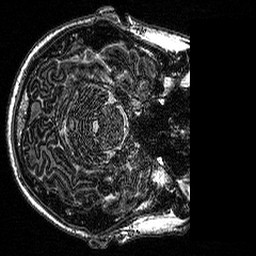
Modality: MP2RAGE
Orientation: axial
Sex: male
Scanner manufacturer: siemens
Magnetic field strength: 3 T
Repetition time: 5 s
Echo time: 0.00292 s